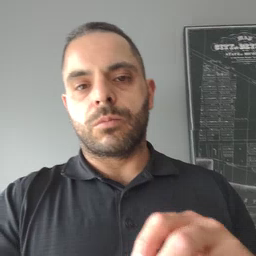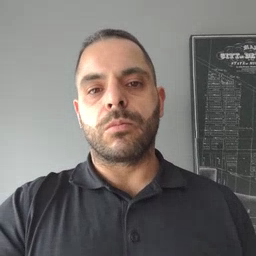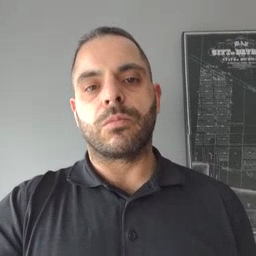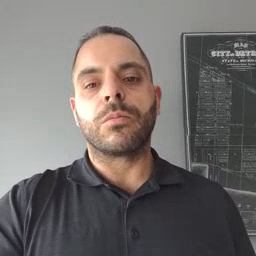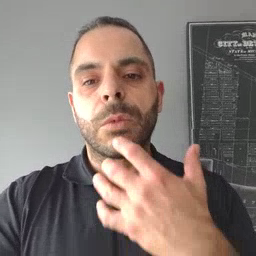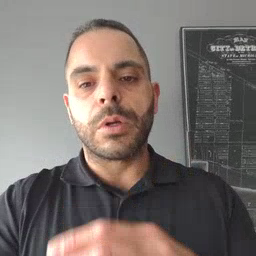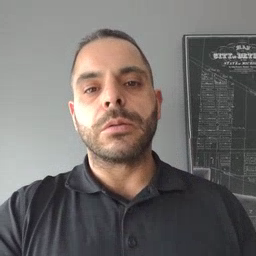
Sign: hot